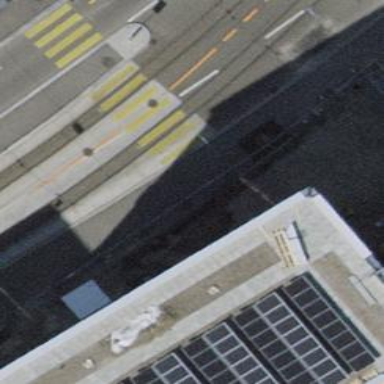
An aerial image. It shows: Tram crossing on the railway.